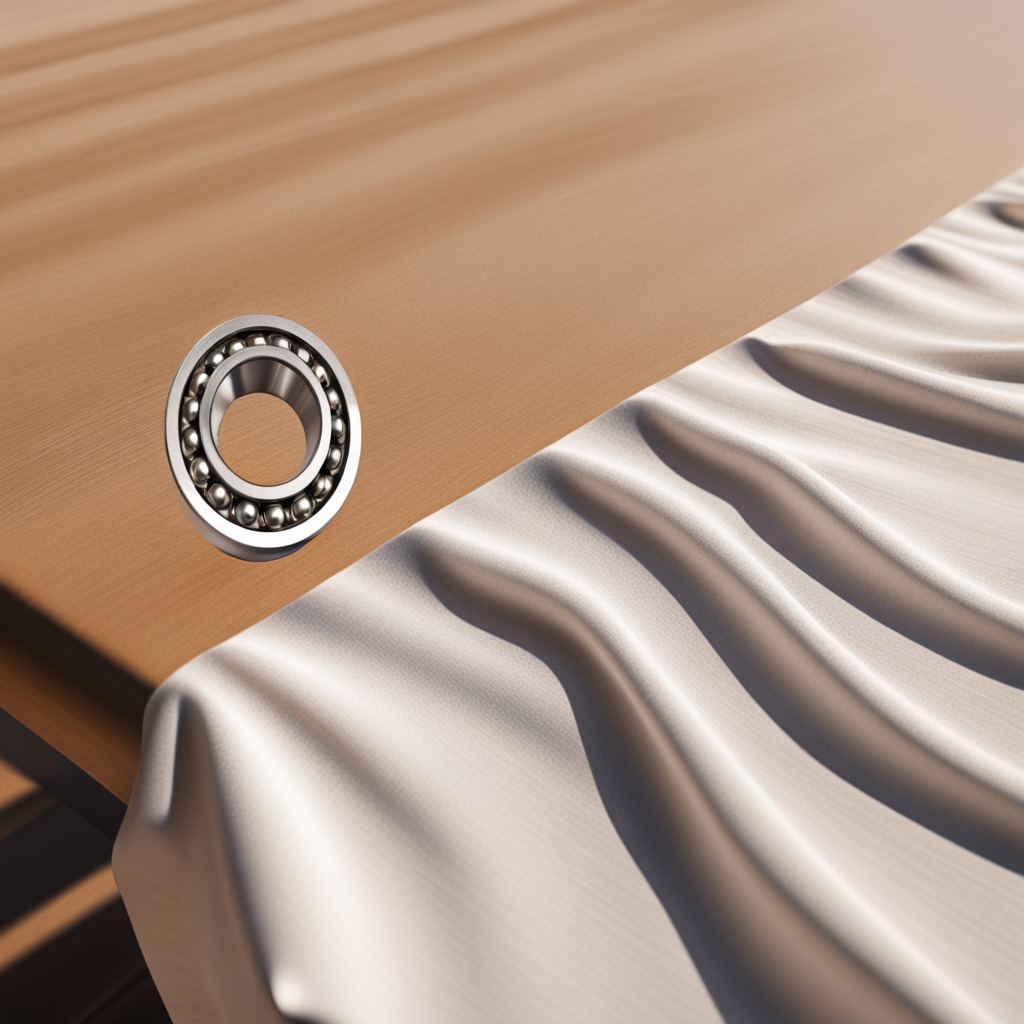
A metal ball bearing lies on a wooden table in an outdoor workshop during daytime bright natural light soft shadows worn but beneath the cloth.